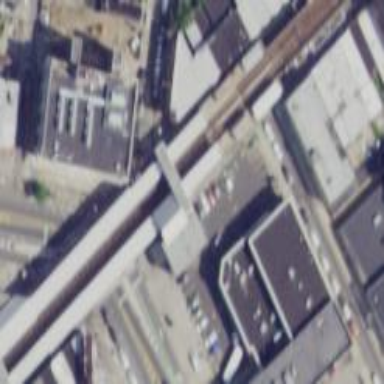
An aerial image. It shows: Bridge with sheltered platform for public transport and railway services.